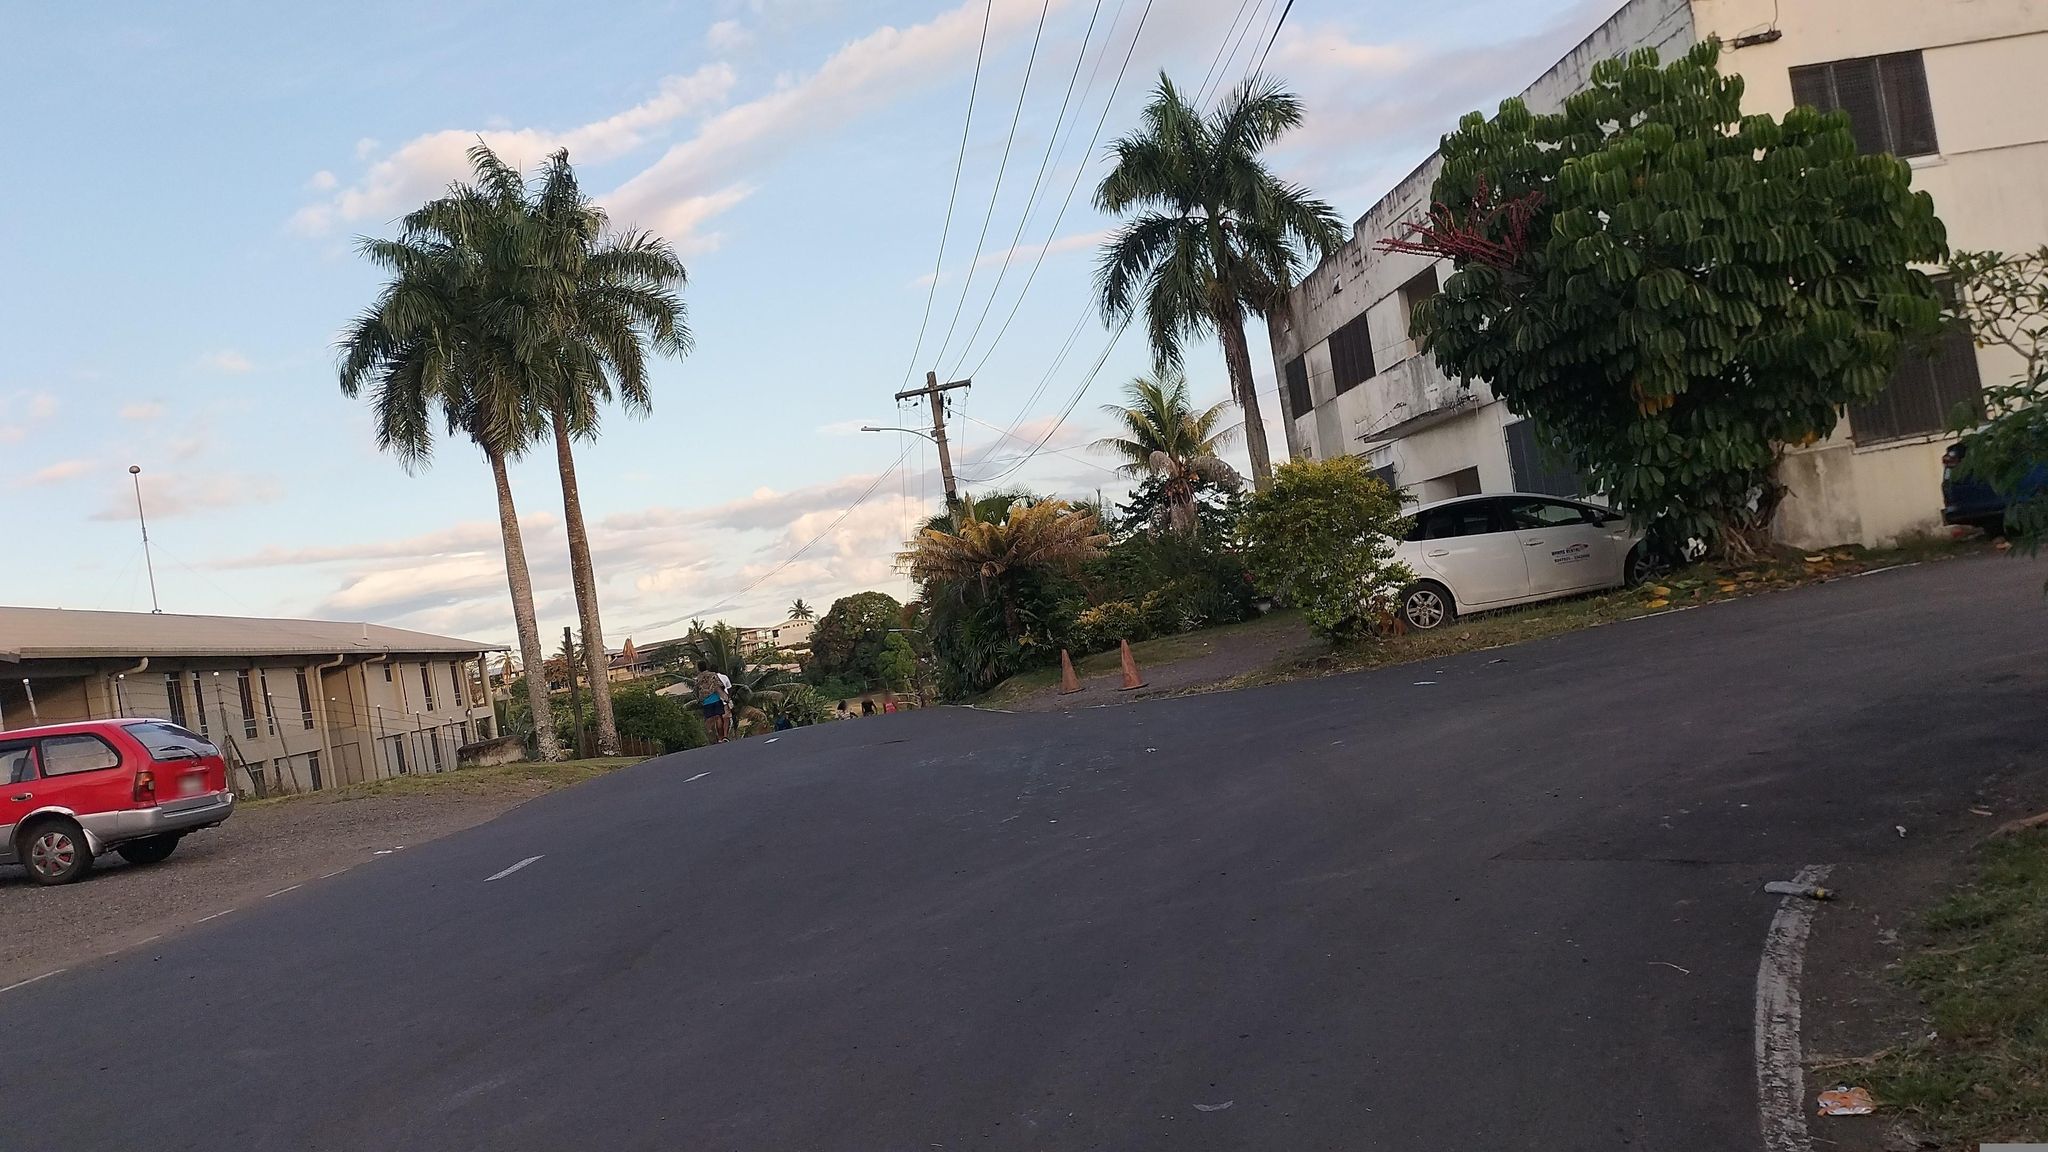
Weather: clear
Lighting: day
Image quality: good
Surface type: cycling surface
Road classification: unclassified, path
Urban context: urban centre
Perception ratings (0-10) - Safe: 6.9, Lively: 7.19, Beautiful: 5.88, Boring: 2.94, Depressing: 4.2, Wealthy: 5.11